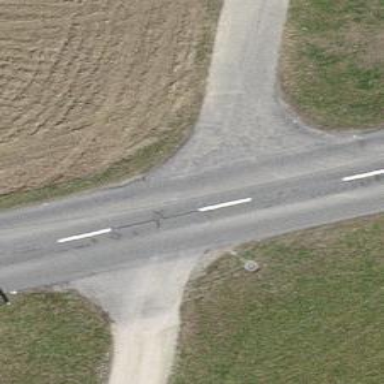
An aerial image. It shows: Tertiary road with asphalt surface.